Question: This is my if statement...
The buttons show up like this:

This is my if statement
'''
if((buttons[3].getName()=="x" && buttons[6].getName()=="x" &&
buttons[9].getText()=="x")||(buttons[2].getName()=="x" &&
buttons[5].getName()=="x" && buttons[8].getName()=="x")||
((buttons[1].getName()=="x") && (buttons[4].getName()=="x") &&
(buttons[7].getName()=="x"))){
JOptionPane.showMessageDialog(null,"X Wins");
}
'''
So if I select the 1st, 4th and 7th buttons (the left most 3 buttons) why does it not say "X Wins"?
As a sidenote, yes the buttons should have the name "x"
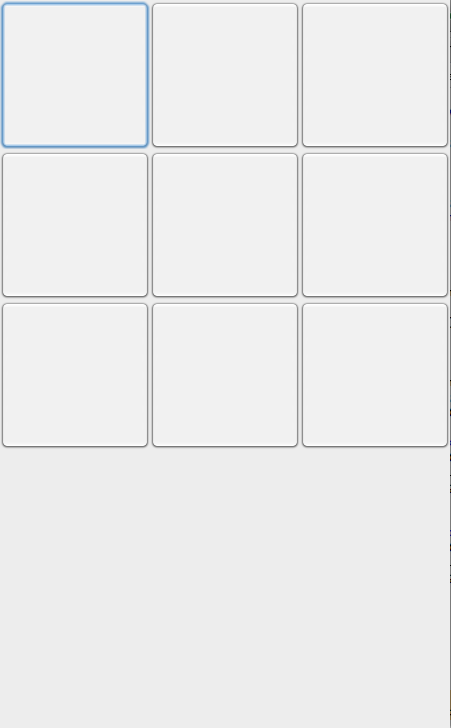
Answer: Comparison between strings use equals().
'''
button[1].getName().equals("x");
'''
Also, you make sure that the 3 of the left are 1, 4 and 7 and not 0, 3 and 6, right?